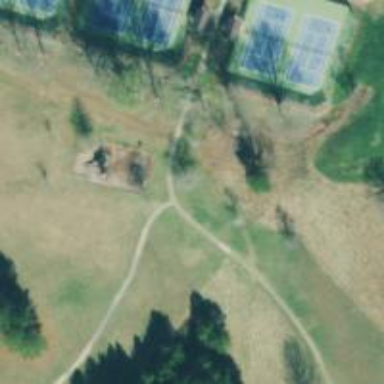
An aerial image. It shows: Jogging and walking path.